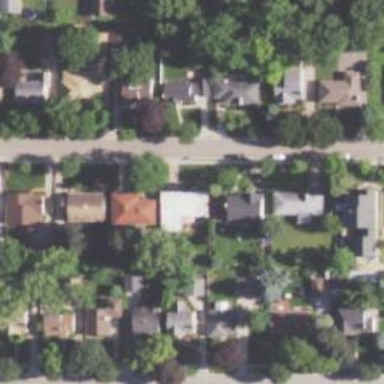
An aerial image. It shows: Residential road with sidewalk on the left.